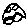
Label: car